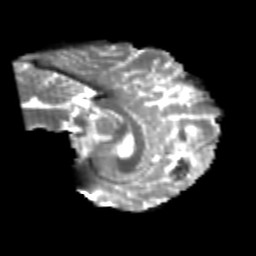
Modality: T2w
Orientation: sagittal
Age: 24
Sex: male
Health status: healthy
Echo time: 0.074 s